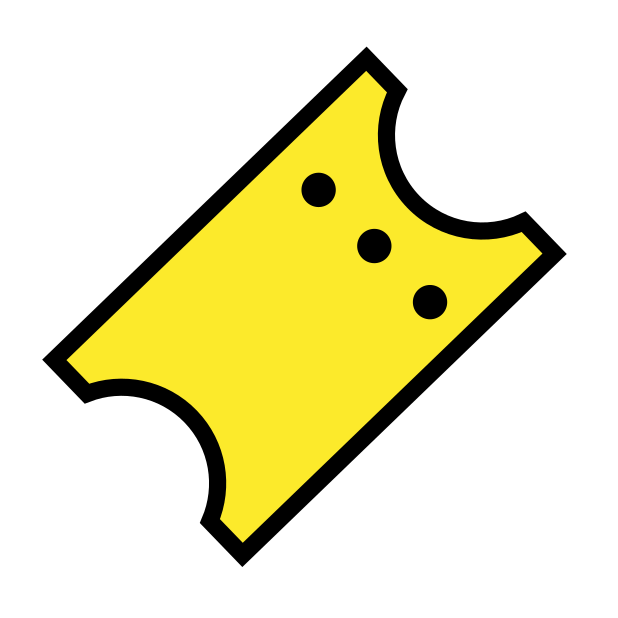
ticket